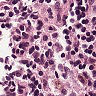
Metastatic tissue present: no